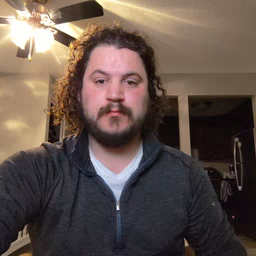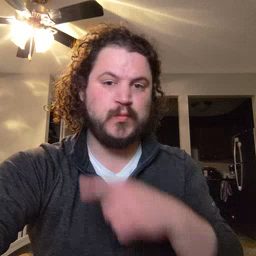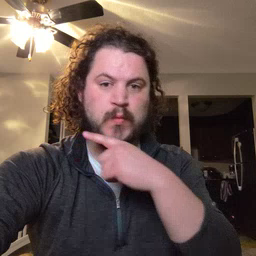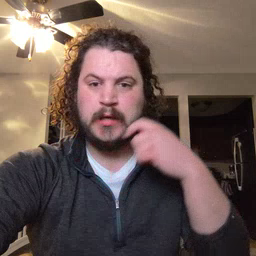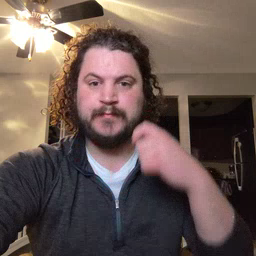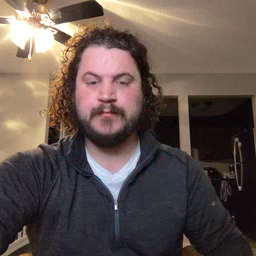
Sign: dry